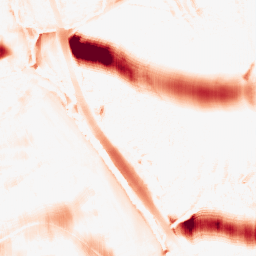
Category: morphological
Decomposition family: morphological_ellipse
Decomposition parameters: operation: opening
width: 50
height: 20
Upsampling method: fft_zeropad
Upsampling parameters: scale: 2
Upsampling scale: 2